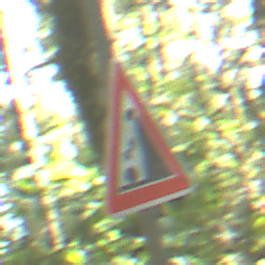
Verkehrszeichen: SteinschlagRechts
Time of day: Midday
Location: Outdoor (Nature)
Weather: Clear
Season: NotSpecified
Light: Natural